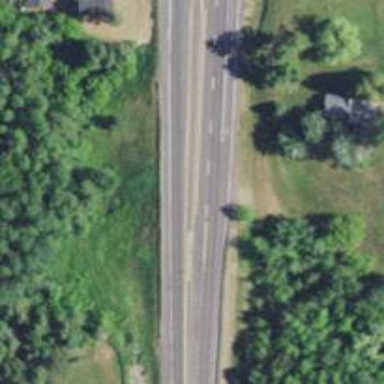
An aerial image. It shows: Primary highway.